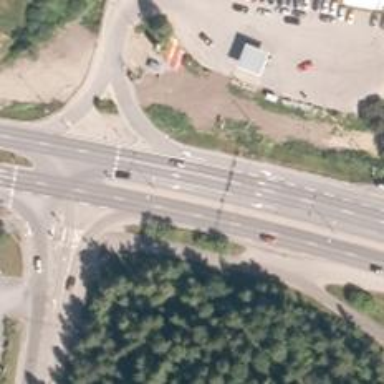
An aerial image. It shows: Trunk link highway.